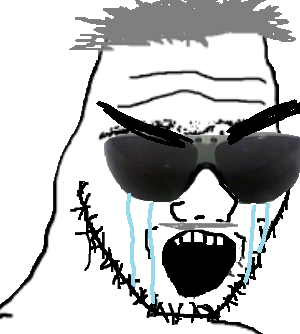
Label: 5_Soyjak